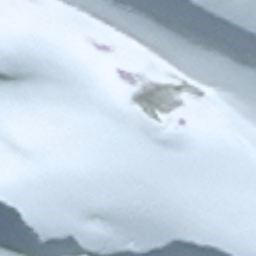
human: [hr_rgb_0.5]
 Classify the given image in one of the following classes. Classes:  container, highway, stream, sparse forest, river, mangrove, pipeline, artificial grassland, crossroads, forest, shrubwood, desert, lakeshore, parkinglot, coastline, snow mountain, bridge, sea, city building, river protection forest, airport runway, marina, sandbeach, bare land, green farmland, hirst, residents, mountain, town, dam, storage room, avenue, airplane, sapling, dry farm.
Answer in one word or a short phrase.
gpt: snow mountain